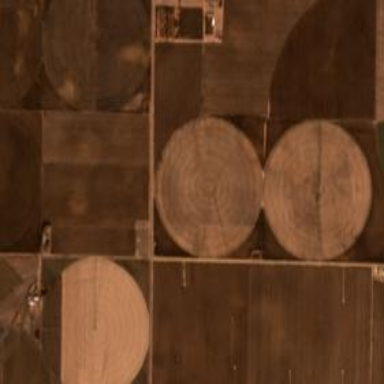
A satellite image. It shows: Farmland with pivot irrigation system.